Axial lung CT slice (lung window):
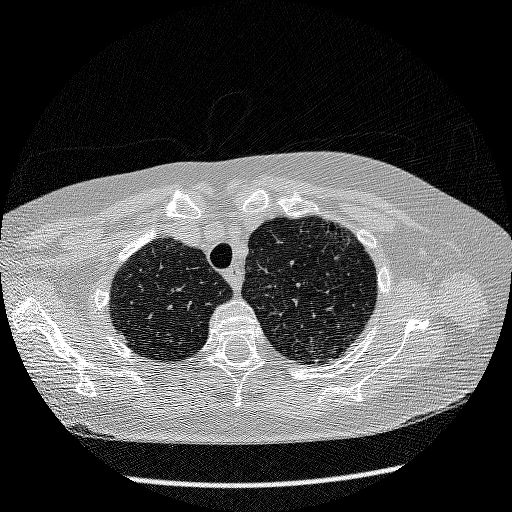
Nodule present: no